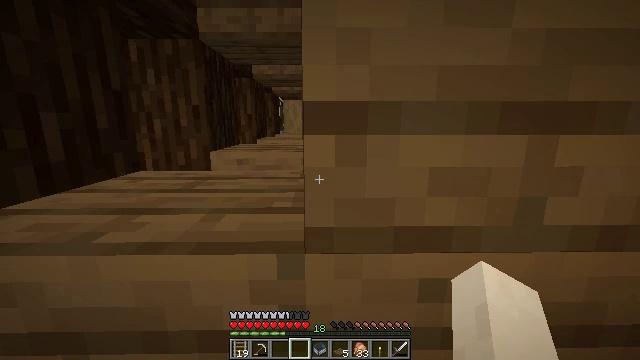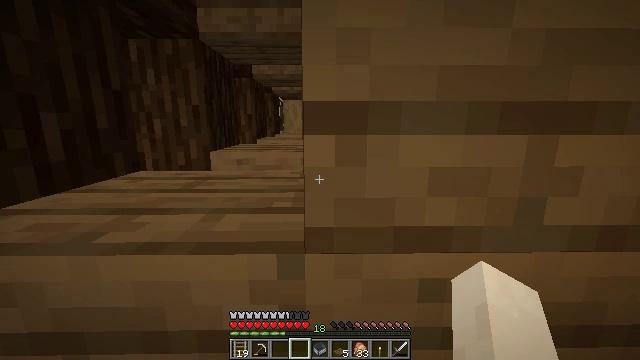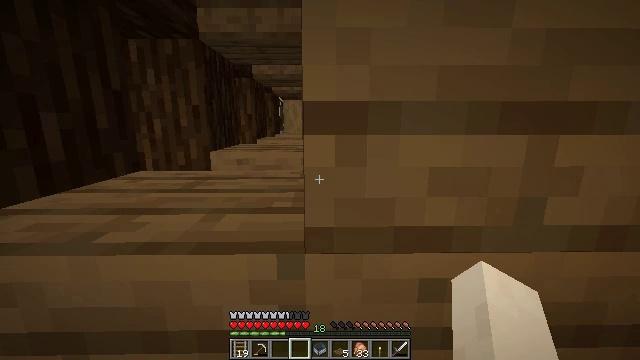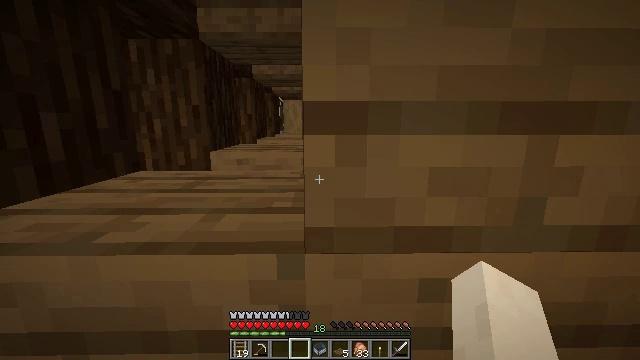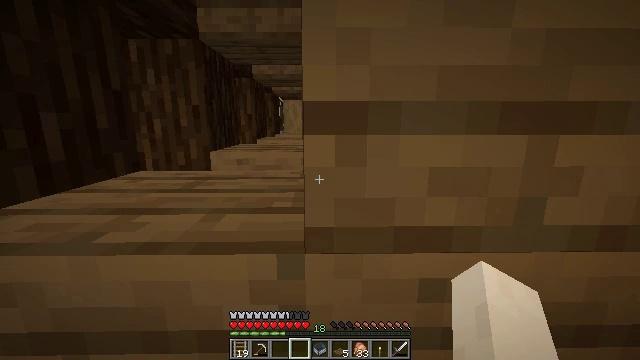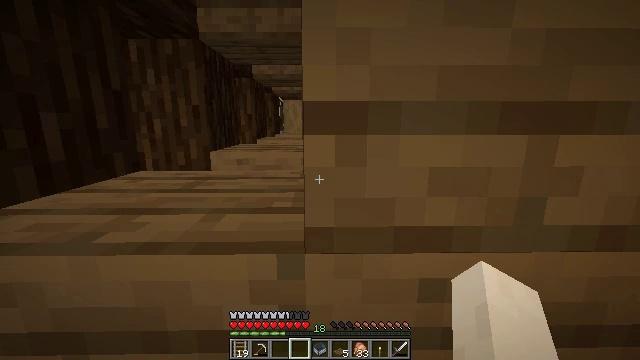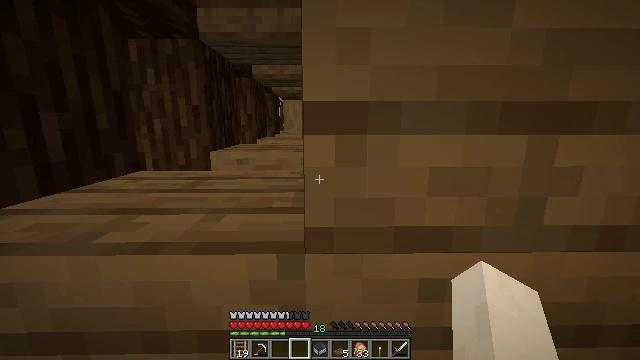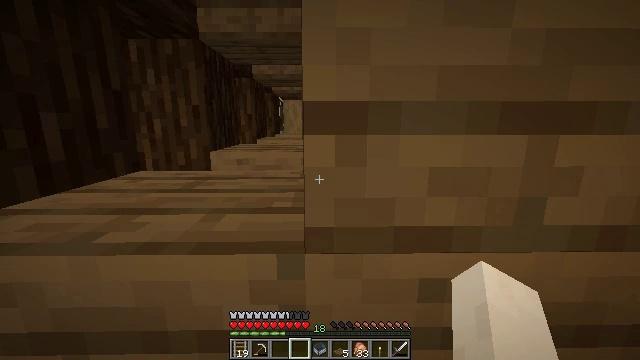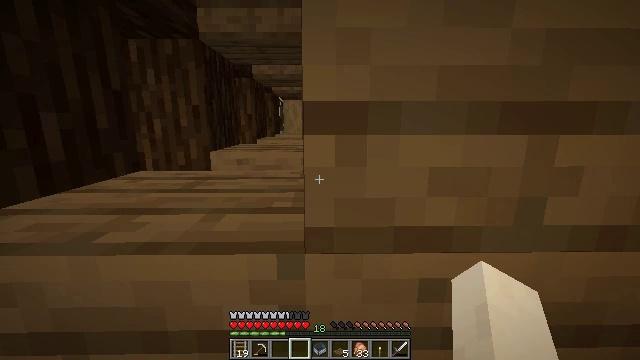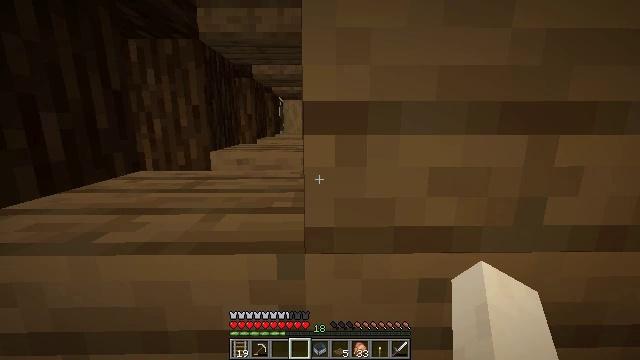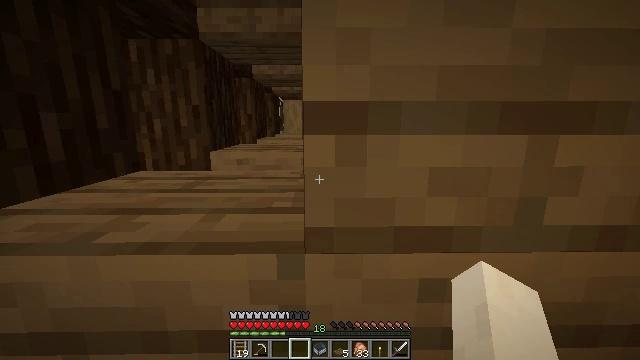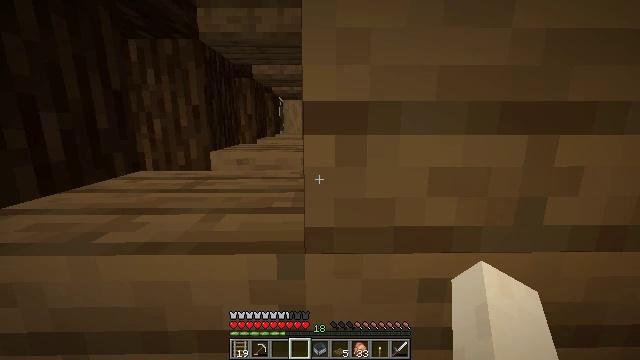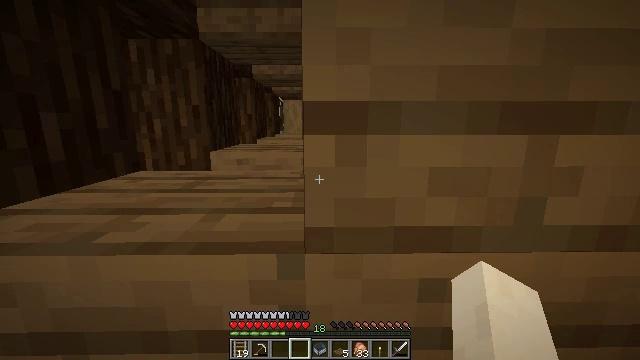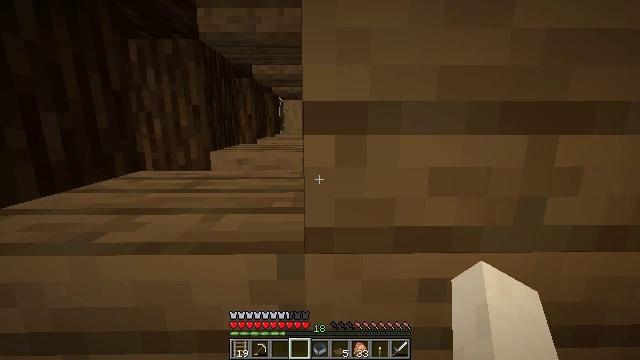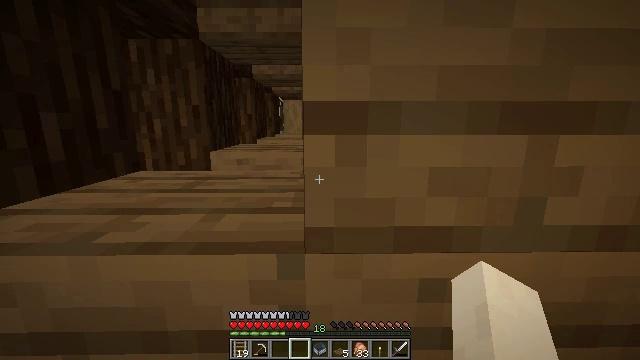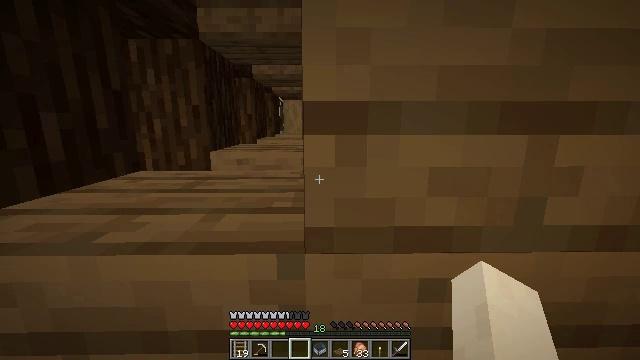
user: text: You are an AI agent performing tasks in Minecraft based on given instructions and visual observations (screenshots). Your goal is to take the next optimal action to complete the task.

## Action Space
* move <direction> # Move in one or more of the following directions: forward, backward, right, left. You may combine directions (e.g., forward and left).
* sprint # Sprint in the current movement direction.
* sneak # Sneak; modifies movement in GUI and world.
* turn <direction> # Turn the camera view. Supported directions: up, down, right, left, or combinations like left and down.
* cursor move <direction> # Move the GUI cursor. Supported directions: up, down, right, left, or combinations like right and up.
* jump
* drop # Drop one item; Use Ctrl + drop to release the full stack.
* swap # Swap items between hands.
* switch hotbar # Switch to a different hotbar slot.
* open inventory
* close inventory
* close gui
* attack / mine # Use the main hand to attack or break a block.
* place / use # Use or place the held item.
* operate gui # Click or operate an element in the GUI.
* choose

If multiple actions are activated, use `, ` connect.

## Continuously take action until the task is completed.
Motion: motion action
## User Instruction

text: Gather stripped spruce log from the tree.
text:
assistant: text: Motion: no_op
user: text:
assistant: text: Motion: no_op
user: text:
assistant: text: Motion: no_op
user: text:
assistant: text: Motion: no_op
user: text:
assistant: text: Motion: no_op
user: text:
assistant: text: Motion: no_op
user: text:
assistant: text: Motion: no_op
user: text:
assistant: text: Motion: no_op
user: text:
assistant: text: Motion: no_op
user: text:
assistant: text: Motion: no_op
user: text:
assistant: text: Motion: no_op
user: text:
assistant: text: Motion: no_op
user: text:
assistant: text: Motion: no_op
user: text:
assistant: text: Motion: no_op
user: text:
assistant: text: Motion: no_op
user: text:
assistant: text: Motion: no_op
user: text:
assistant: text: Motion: no_op
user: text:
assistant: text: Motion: no_op
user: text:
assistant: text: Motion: no_op
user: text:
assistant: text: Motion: no_op
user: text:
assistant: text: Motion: no_op
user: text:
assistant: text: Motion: no_op
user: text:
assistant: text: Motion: no_op
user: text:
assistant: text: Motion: no_op
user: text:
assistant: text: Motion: no_op
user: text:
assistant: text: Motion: no_op
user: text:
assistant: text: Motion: no_op
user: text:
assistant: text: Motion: no_op
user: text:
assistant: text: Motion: no_op
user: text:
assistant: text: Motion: no_op